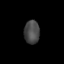
Tissue: lung
Cell type: Epithelial cells
Senescence score: 0.222
Nuclear area (px): 353
Mean DAPI intensity: 72.581